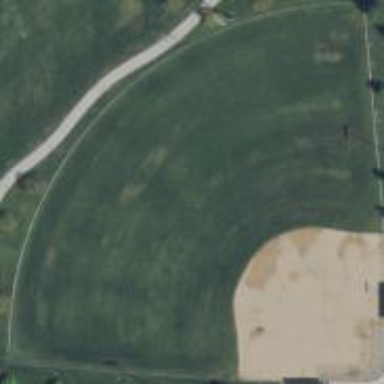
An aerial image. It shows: Baseball pitch for leisure land activities.